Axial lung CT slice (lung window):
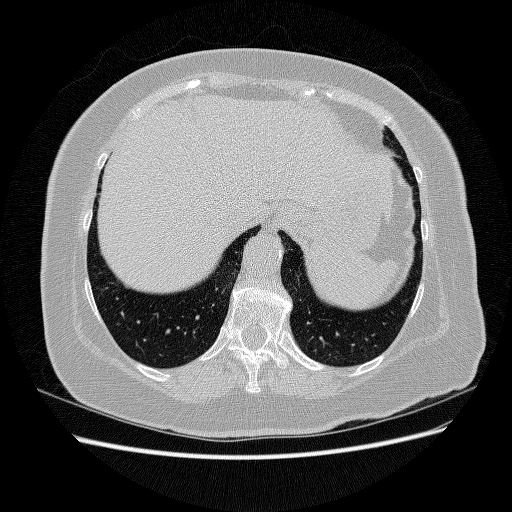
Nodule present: no